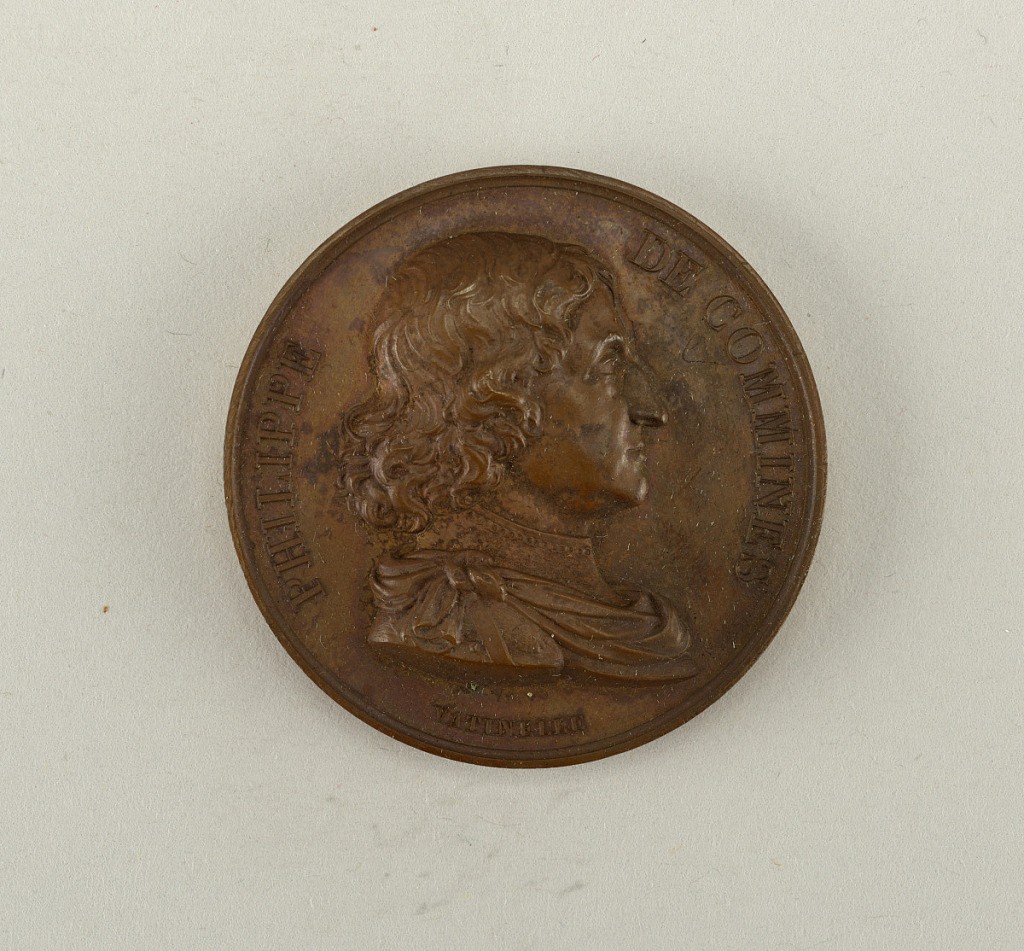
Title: Galerie métallique des grands hommes français (Great Men of France)
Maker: Louis Michel Petit, French, 1790 - 1844
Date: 1821
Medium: Cast bronze
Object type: Medal
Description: Bust of Ponce Denis Écouchard Lebrun (1729 -1807), to the right.